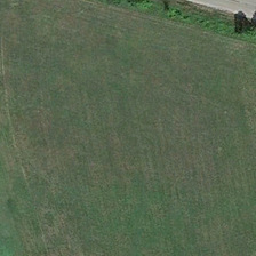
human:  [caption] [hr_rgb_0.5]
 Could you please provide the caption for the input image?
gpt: There is a wide street near the pasture.

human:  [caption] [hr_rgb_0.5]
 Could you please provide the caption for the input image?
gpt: they have just green sprouts sprouting from the grass on the pasture.

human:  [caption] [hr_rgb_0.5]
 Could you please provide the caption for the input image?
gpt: Just germinating from grass on green grass.

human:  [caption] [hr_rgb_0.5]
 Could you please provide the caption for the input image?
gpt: The grass on the grassland has just sprouted.

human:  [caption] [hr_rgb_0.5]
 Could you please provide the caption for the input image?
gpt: Near the ranch, there is a wide street.